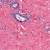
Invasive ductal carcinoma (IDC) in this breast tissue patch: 0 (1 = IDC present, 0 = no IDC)